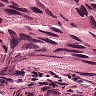
Metastatic tissue present: yes